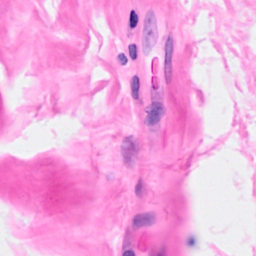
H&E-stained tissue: Breast